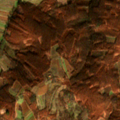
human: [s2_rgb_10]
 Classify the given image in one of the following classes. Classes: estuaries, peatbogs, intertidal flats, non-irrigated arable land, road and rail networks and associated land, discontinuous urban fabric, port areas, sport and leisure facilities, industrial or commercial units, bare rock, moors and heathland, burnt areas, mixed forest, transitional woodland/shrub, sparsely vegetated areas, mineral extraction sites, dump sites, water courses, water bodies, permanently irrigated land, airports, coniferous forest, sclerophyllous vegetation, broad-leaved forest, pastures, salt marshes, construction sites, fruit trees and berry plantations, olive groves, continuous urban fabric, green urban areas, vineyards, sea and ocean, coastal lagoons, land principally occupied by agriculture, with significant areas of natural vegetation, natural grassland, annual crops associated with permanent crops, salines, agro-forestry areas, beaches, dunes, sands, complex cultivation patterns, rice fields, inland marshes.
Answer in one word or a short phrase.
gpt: complex cultivation patterns, land principally occupied by agriculture, with significant areas of natural vegetation, broad-leaved forest